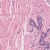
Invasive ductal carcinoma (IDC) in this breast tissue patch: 0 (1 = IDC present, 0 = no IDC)